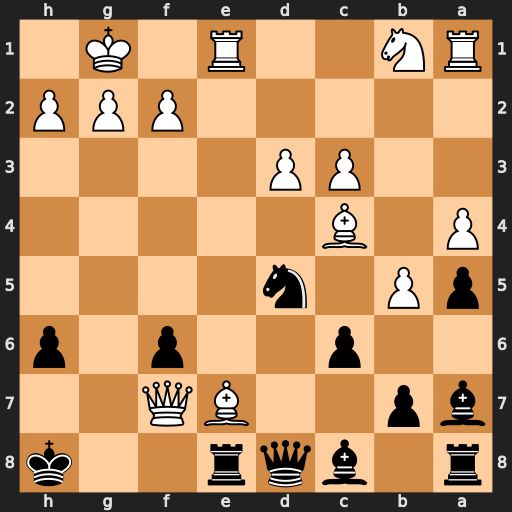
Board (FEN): r1bqr2k/bp2BQ2/2p2p1p/pP1n4/P1B5/2PP4/5PPP/RN2R1K1
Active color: b
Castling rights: -
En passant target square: -
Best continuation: Rxe7 Rxe7 Qxe7 Qxe7 Nxe7